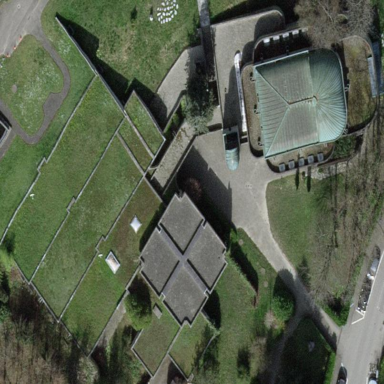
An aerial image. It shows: Religious building.